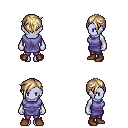
a pixel art fantasy rpg character, female body template, dark elf, purple skin, chain tabard jacket, magenta pants, white blonde pixie cut hairstyle, brown shoes, four views (front, back, left, right), 2x2 character sprite sheet, small pixel art, hard edges, no anti-aliasing